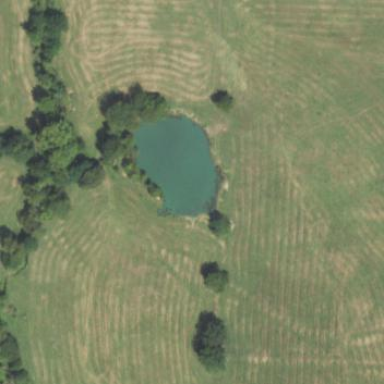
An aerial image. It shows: Serene pond surrounded by nature.